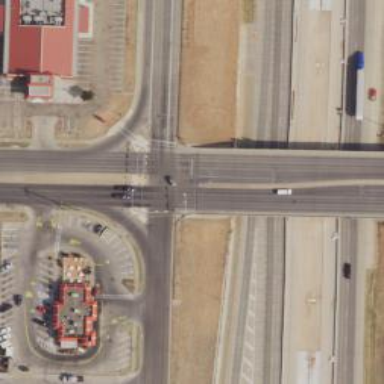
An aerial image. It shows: Secondary link road.